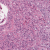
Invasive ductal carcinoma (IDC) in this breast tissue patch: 1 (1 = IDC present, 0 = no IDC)